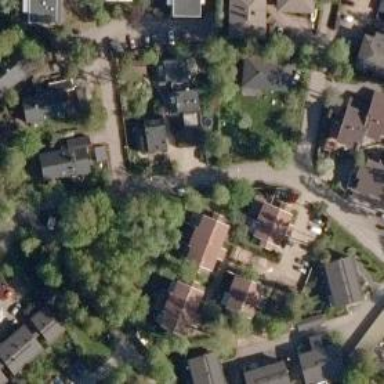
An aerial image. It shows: Asphalt footway with informal crossing.